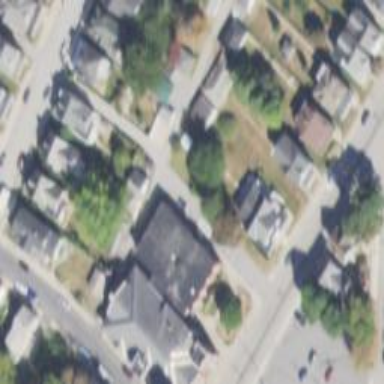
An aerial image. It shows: Alley classified as service road.